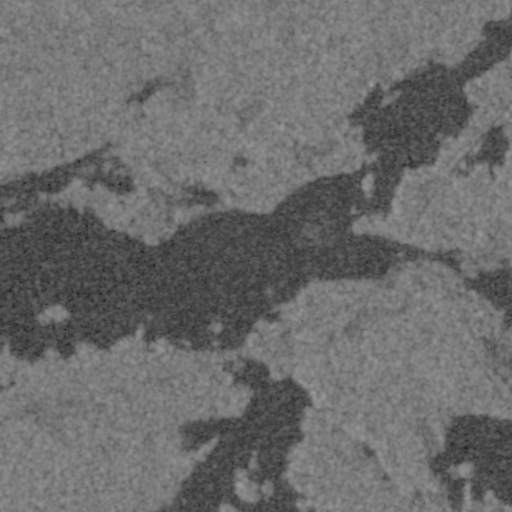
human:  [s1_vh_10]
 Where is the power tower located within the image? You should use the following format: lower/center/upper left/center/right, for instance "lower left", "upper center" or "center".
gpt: The power tower is located in the lower left of the image.
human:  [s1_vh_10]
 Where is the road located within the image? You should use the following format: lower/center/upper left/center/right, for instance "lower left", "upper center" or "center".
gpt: There is no road in the image.

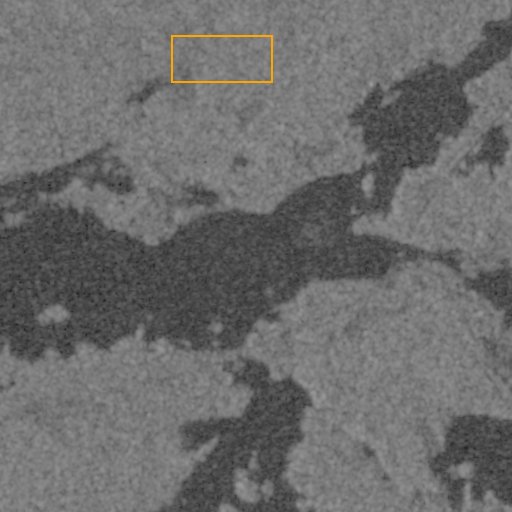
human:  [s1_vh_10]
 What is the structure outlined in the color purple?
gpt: There is no purple outline.
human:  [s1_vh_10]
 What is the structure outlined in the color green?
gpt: There is no structure outlined in green.